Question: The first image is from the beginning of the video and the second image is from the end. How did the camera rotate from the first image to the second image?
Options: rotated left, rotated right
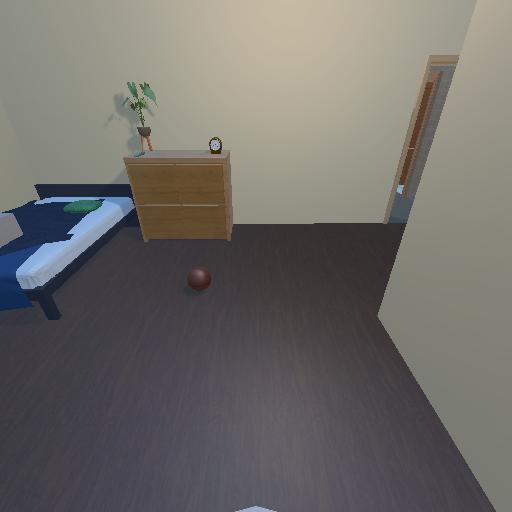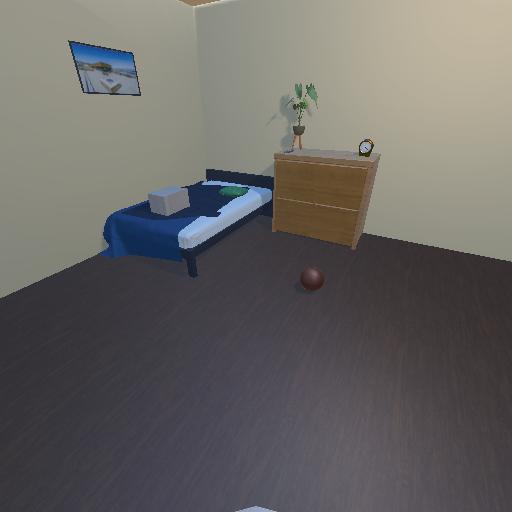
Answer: rotated left